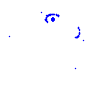
Particle: pion